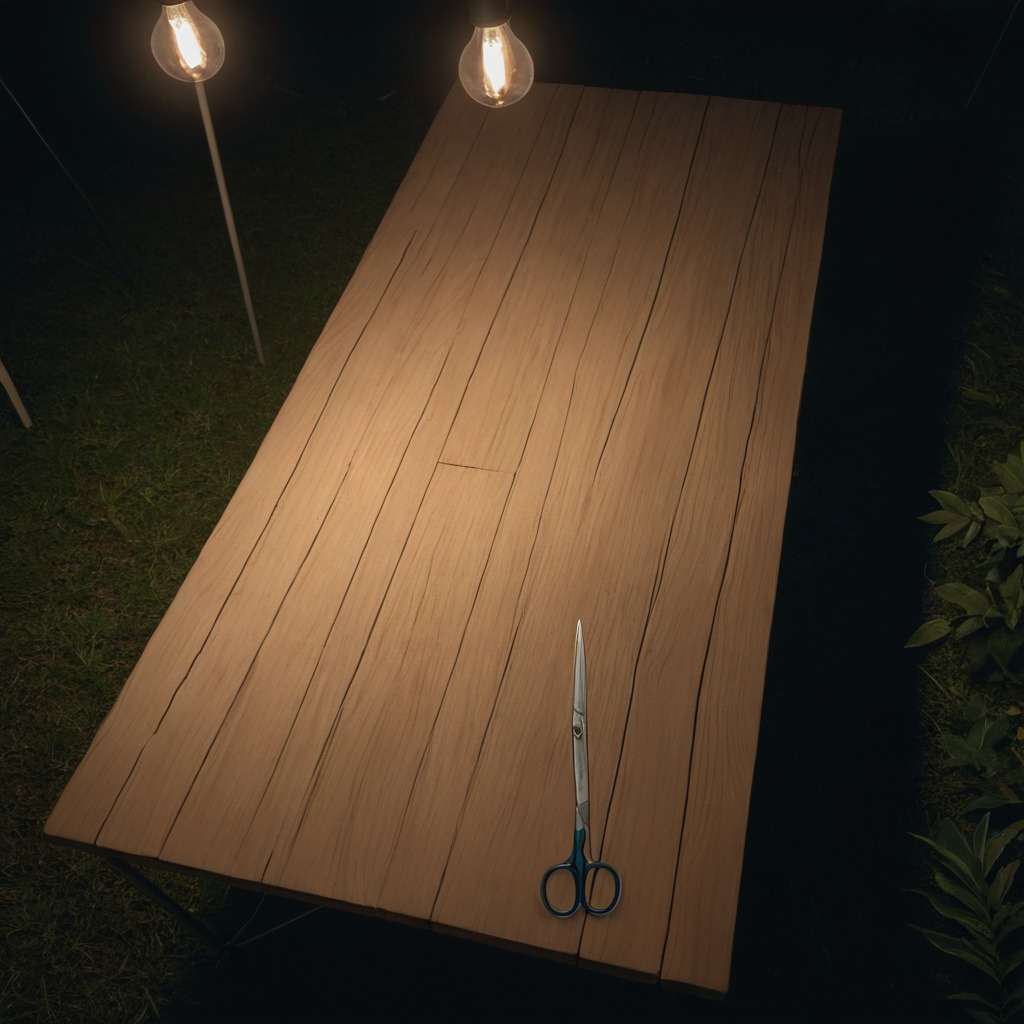
A scissor lies on the wooden table inside a jungle field workshop tent at night.